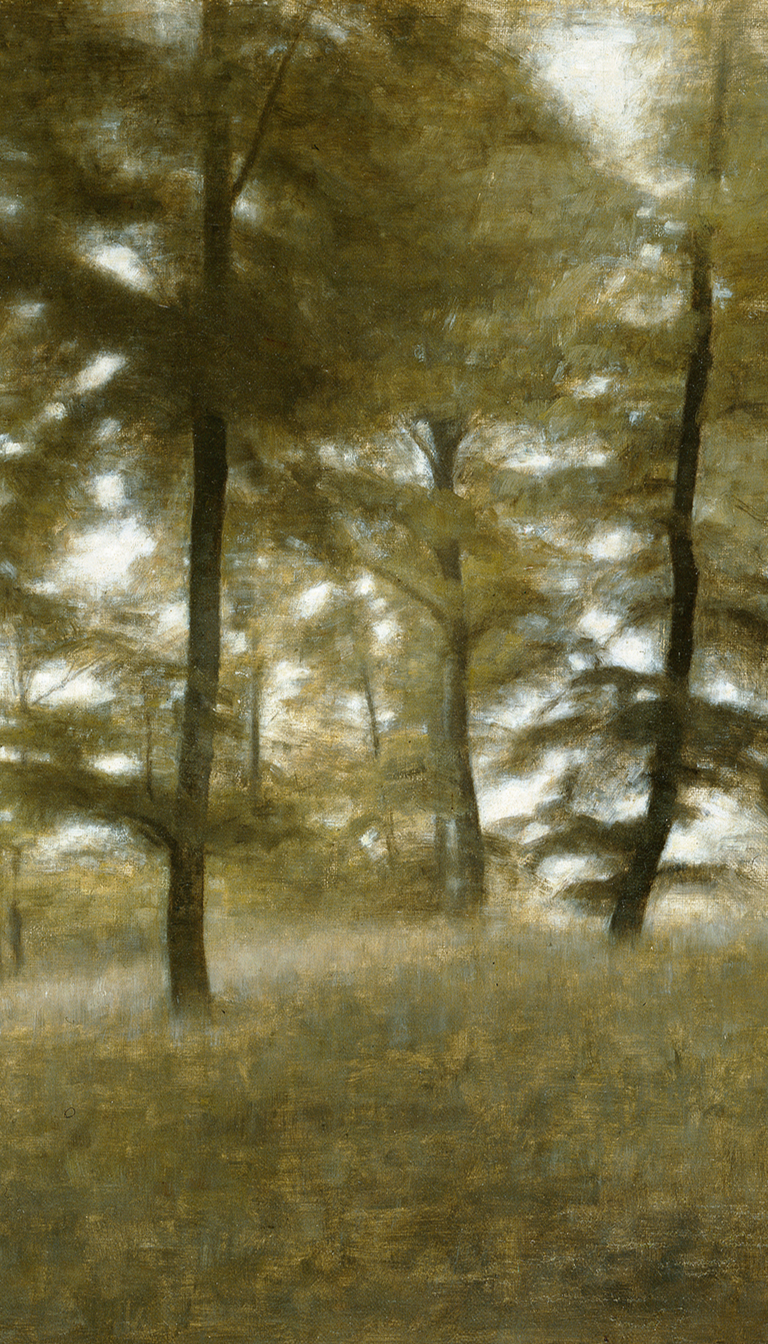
landscape painting, wide, overcast daylight, dark tree trunks with dappled golden-green canopy light filtering through misty ground below muted atmospheric background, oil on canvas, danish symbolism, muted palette